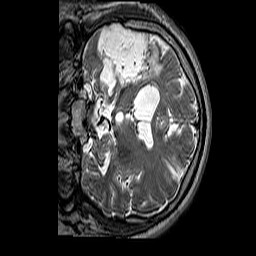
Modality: T2w
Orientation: coronal
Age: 54
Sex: male
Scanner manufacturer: siemens
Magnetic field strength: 3 T
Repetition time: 3.2 s
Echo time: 0.212 s